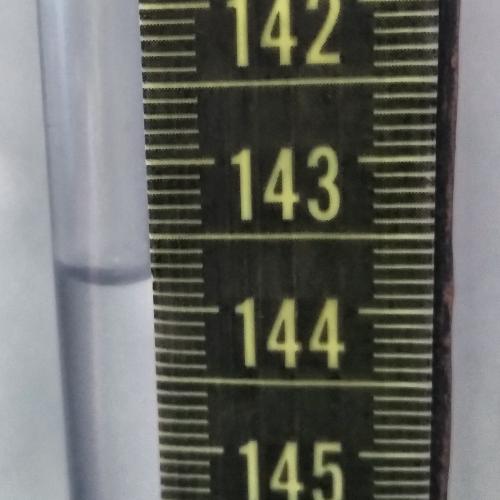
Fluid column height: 143.8 cm